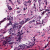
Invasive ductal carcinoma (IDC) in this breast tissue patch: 0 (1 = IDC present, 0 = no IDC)